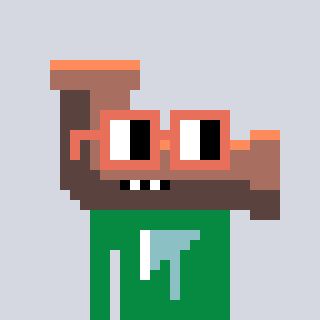
a pixel art character with square orange glasses, a pipe-shaped head and a green-colored body on a cool background